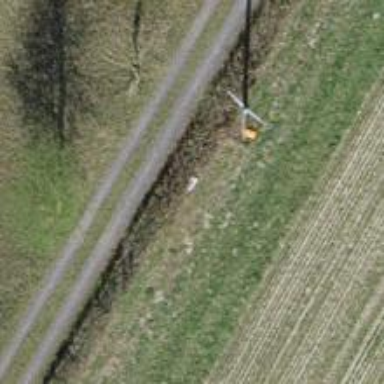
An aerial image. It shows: Pole supporting roof covering pipeline marker.